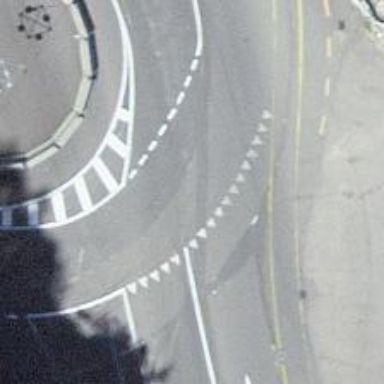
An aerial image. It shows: Asphalt trunk highway.